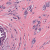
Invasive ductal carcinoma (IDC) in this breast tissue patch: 1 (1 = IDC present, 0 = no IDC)